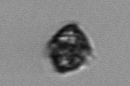
Label: Kryptoperidinium_triquetrum